Aerial crown-view tile of a tropical tree (Barro Colorado Island, Panama), acquired 20240813:
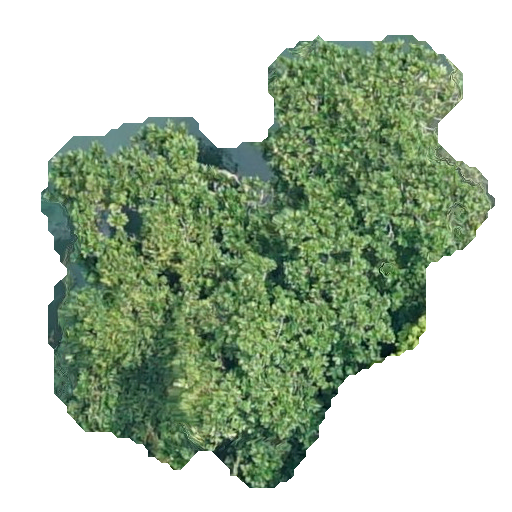
Species: Anacardium excelsum
GBIF accepted scientific name: Anacardium excelsum
Crown area: 198.469 m²